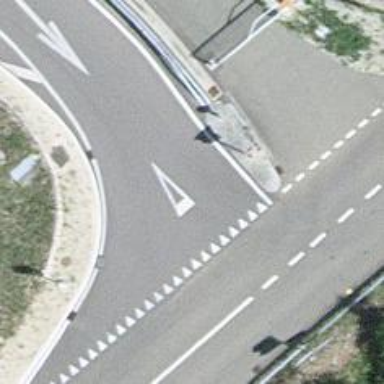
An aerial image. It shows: Road with "give way" sign.